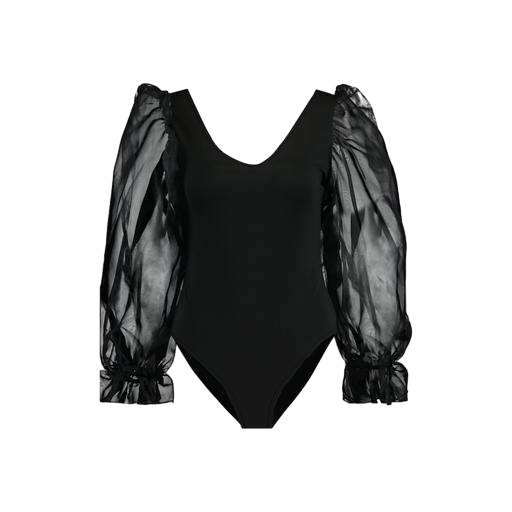
black mira cape-effect bodysuit, black sheer-sleeve, black plunge bodysuit, white background